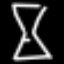
Label: hourglass